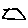
Label: hexagon